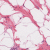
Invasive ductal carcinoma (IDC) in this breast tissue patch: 0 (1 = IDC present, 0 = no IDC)